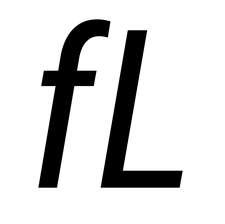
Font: Roboto-Italic_Condensed_Italic